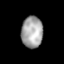
Tissue: lung
Cell type: Epithelial cells
Senescence score: 0.2321
Nuclear area (px): 664
Mean DAPI intensity: 164.325